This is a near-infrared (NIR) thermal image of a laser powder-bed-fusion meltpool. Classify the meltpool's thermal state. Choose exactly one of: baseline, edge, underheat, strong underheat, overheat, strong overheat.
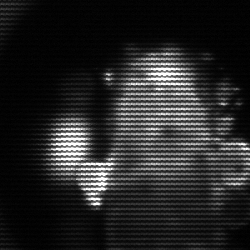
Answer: strong underheat